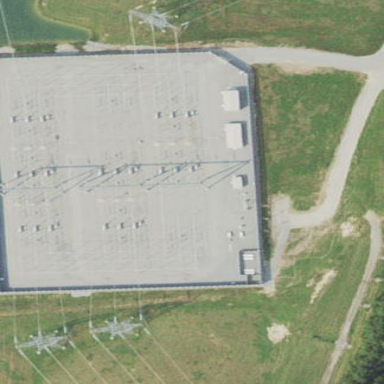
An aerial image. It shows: Fenced power substation at the transmission level.